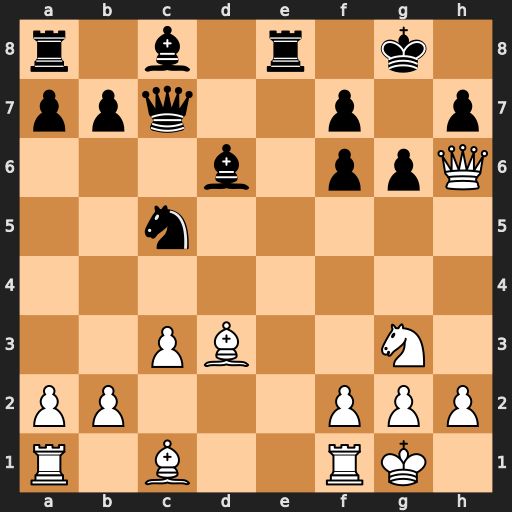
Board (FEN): r1b1r1k1/ppq2p1p/3b1ppQ/2n5/8/2PB2N1/PP3PPP/R1B2RK1
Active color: w
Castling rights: -
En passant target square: -
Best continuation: Nh5 Bxh2+ Kh1 gxh5 Bxh7+